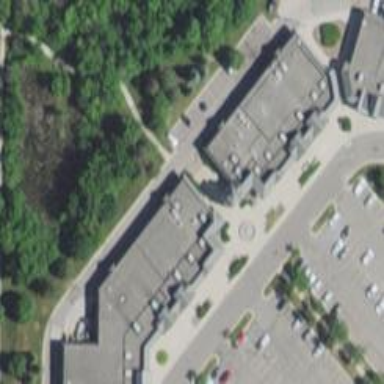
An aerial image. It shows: Retail building.